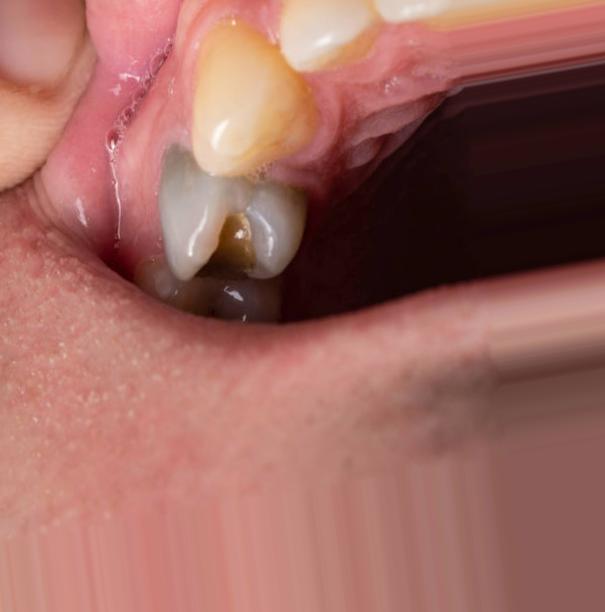
Condition: Caries